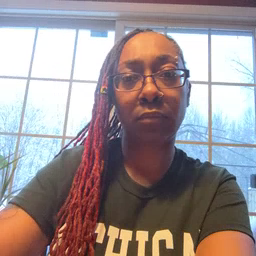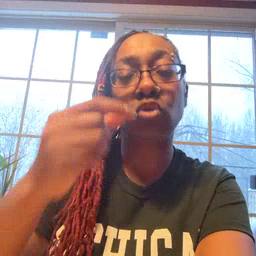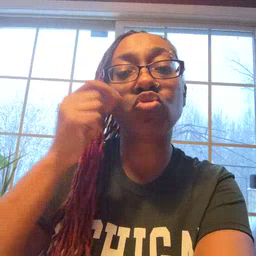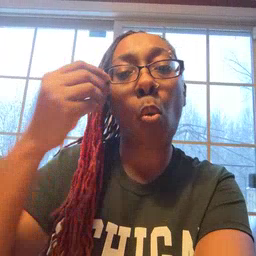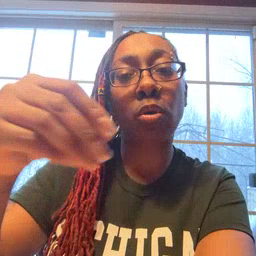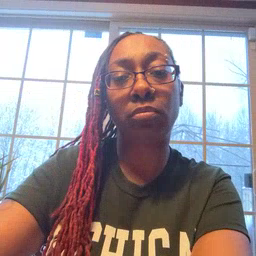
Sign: store